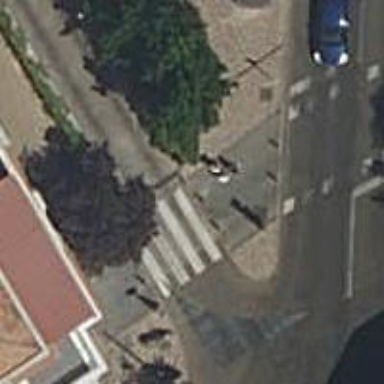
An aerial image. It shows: Uncontrolled zebra crossing on the road.